Field crop: maize
Growth stage: 2
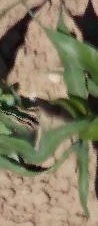
Species: maize